Aerial crown-view tile of a tropical tree (Barro Colorado Island, Panama), acquired 20250715:
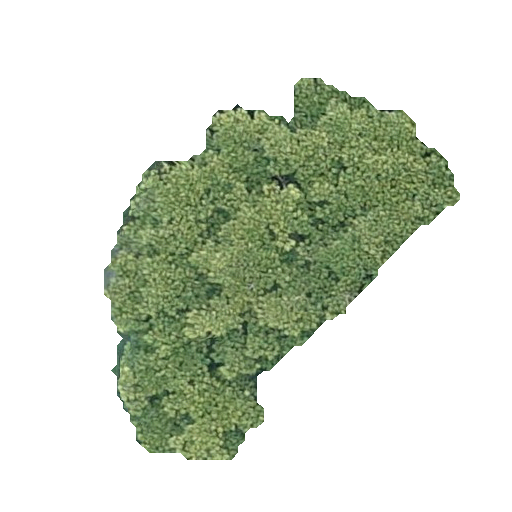
Species: Sterculia apetala
GBIF accepted scientific name: Sterculia apetala
Crown area: 114.035 m²